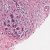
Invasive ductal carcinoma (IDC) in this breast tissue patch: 1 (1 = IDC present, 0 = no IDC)